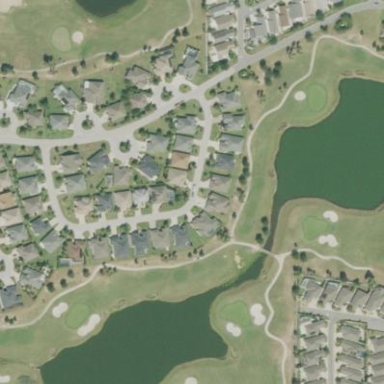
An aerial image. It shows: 9-hole golf course in leisure land setting.